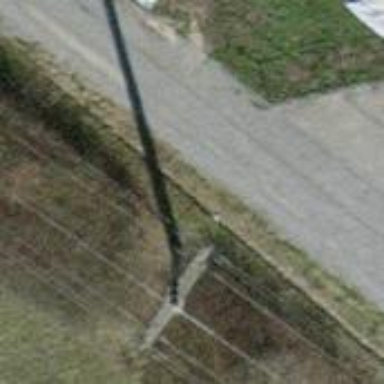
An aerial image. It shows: Concrete power pole.